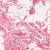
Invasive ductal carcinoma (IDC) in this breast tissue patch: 0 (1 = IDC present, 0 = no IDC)